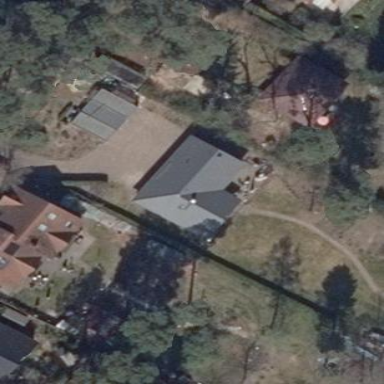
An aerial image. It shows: Detached building with gabled roof. The roof is grey in color and oriented along the structure.